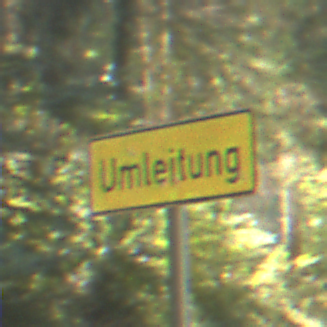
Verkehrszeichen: Umleitungsankuendigung
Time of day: MorningAfternoon
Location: Outdoor (Nature)
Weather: Clear
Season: NotSpecified
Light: Natural